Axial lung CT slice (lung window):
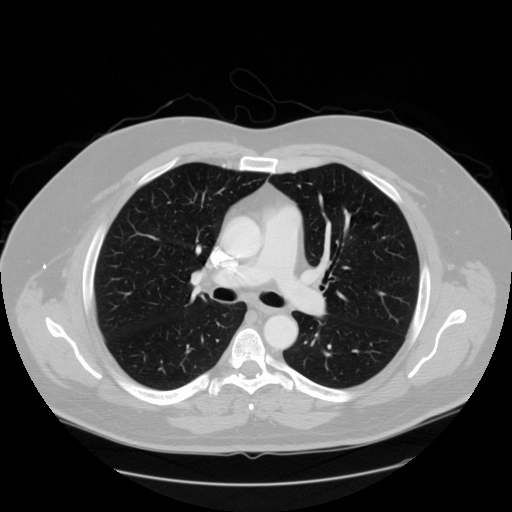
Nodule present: no